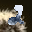
Label: 2